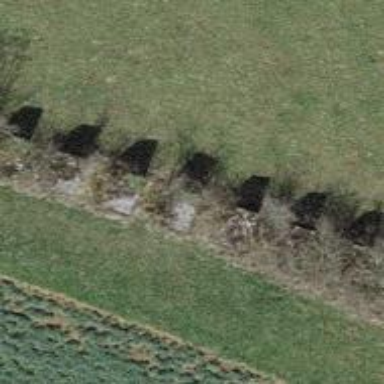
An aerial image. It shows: Block barrier.